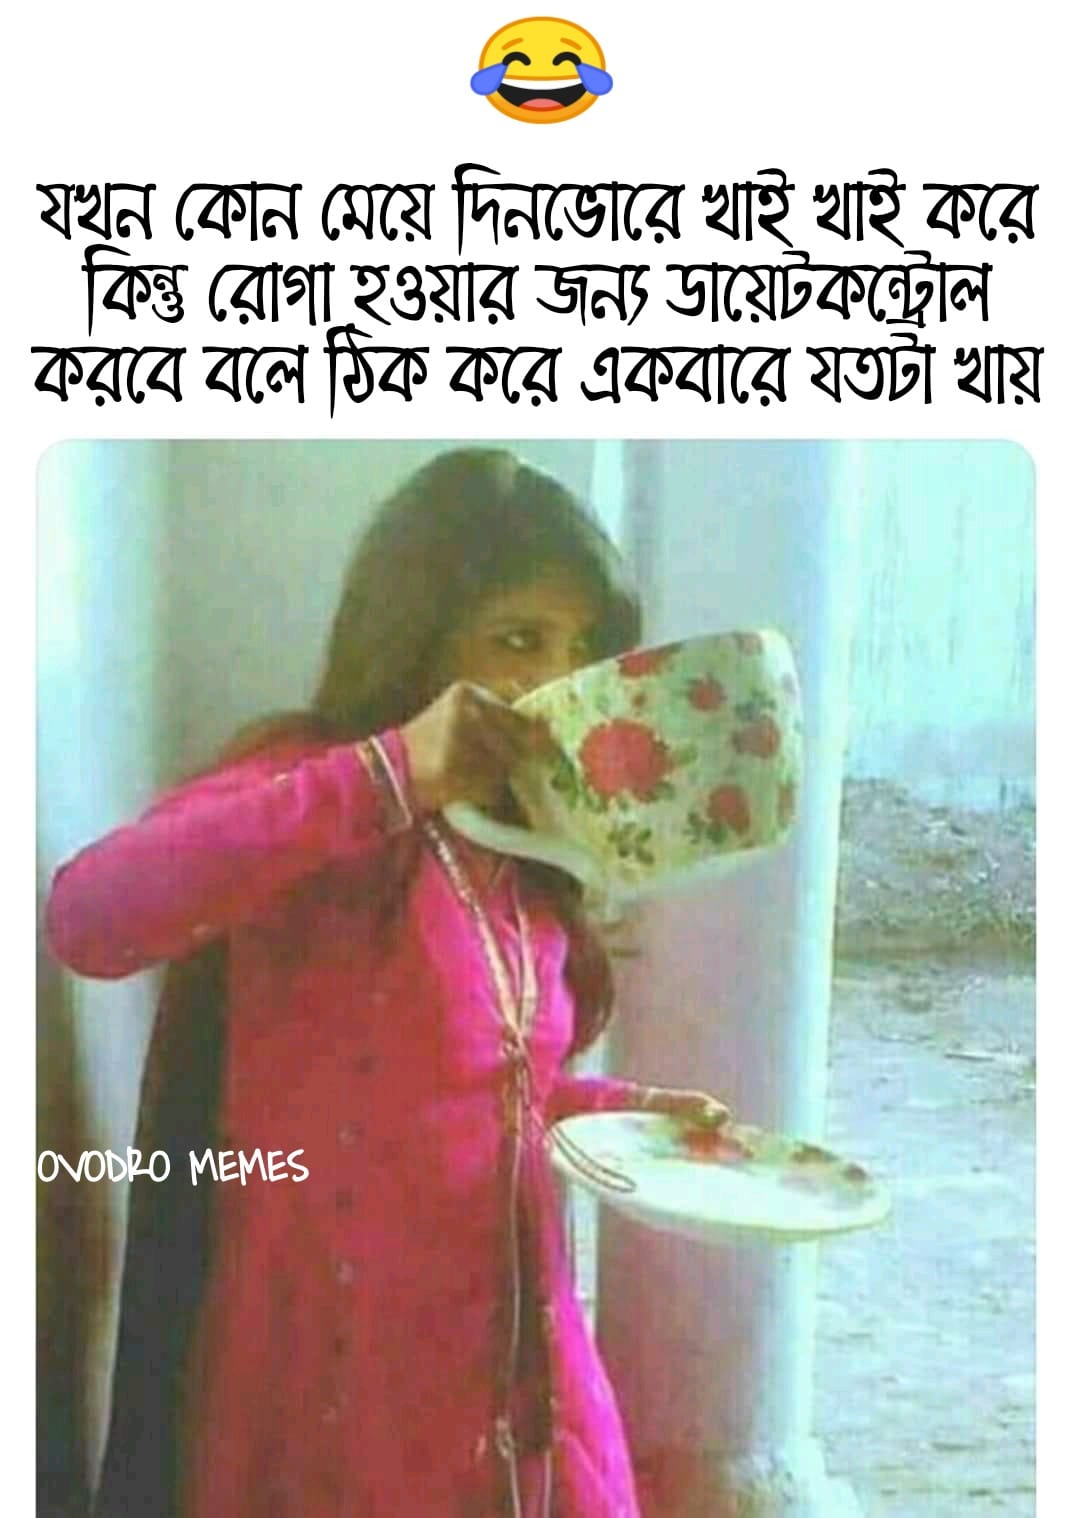
Caption: যখন কোন মেয়ে দিনভোরে খাই খাই করে কিন্তু রোগা হওয়ার জন্য ডায়েটকন্ট্রোল করবে বলে ঠিক করে একবারে যতটা খায়
Label: hate